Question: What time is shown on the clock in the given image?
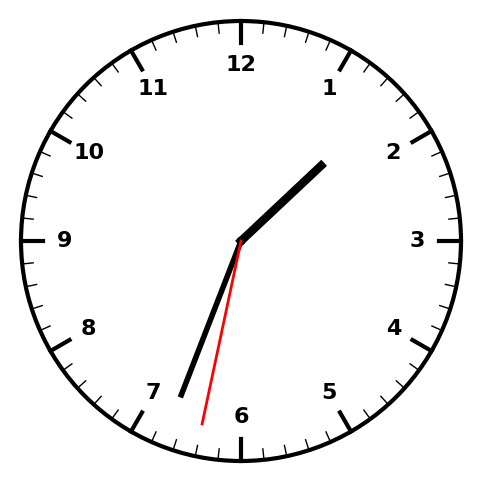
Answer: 01:33:32